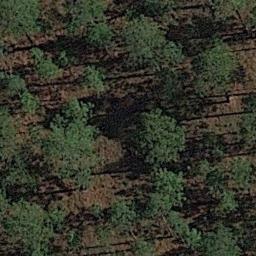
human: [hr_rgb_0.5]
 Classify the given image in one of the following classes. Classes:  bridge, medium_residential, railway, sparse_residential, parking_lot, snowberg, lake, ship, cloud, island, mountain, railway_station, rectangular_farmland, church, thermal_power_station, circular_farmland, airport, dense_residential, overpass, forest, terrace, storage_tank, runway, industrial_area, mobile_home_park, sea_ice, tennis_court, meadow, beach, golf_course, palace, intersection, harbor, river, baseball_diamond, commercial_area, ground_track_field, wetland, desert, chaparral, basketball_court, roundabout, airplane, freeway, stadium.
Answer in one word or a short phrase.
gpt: forest